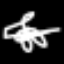
Label: squiggle